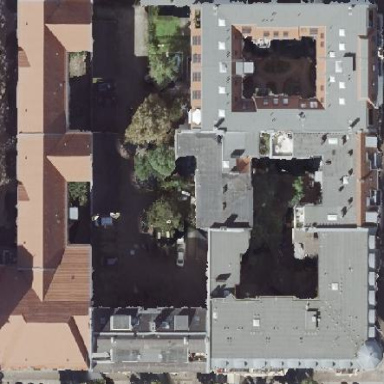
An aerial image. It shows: Building with apartments featuring roof made of roof tiles in double saltbox shape.